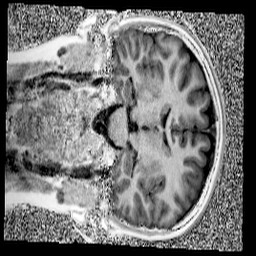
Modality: UNIT1
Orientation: coronal
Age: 10
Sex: female
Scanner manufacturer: siemens
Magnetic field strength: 3 T
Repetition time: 4 s
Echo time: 0.00299 s